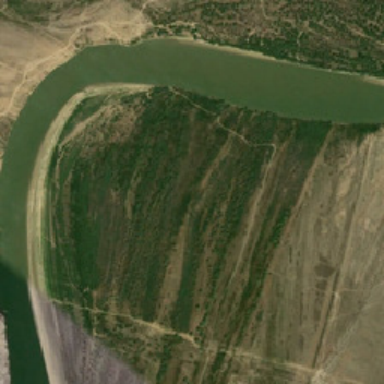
The grass on the mountain has just sprouted .